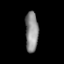
Tissue: prostate
Cell type: T cells
Senescence score: 0.8834
Nuclear area (px): 511
Mean DAPI intensity: 140.002